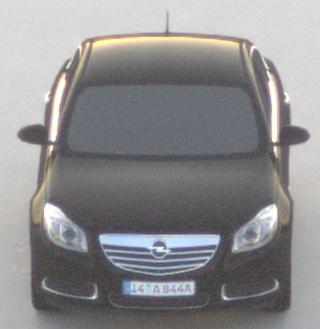
Make: Opel
Model: Insignia 1.6
Detailed model: Insignia (A) Notch Back
Model produced from: 2008/11
Model produced until: 2008/12
Doors: 4
Color: black
Road condition: dry road
Daytime: sunrise or sunset
Contrast: low contrast